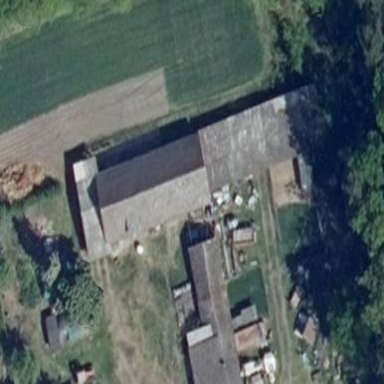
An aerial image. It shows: Building with gabled roof. The roof is grey in color and oriented along the building.